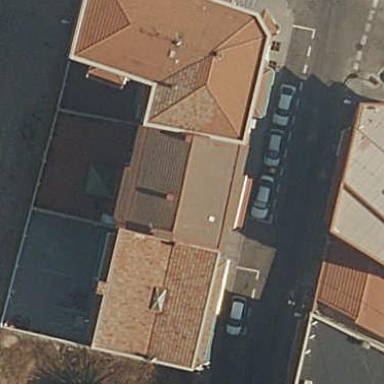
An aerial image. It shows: Residential building.